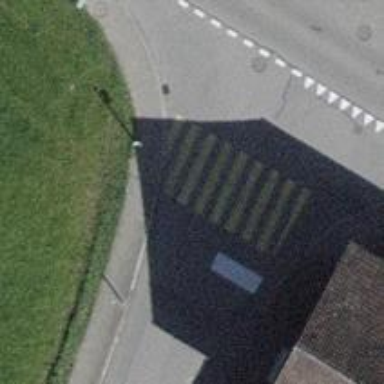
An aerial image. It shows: Uncontrolled zebra crossing with yellow markings.